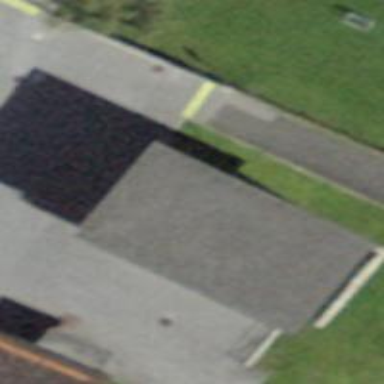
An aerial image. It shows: Building with flat roof.